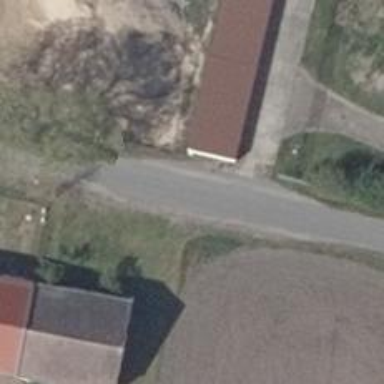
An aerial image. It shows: Footway with concrete surface.